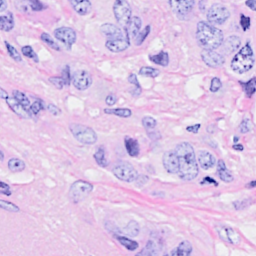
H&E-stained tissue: Breast